Question: Count the number of objects in the diagram.
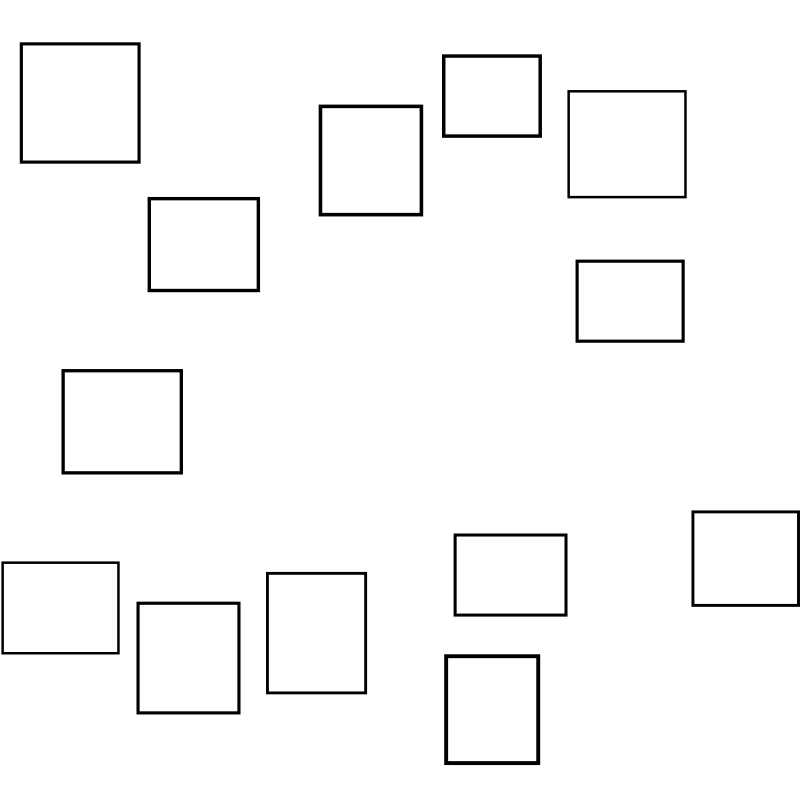
Answer: 13